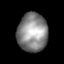
Tissue: lung
Cell type: Others
Senescence score: 0.1839
Nuclear area (px): 1133
Mean DAPI intensity: 136.927